Question: My 'UITableview' is displaying the data, but the text in one section is moving out of the box and displaying in other section..i don't know why?

Here is my code:
'''
if(indexPath.section == 0){
cell.textLabel.font = [UIFont boldSystemFontOfSize:14];
cell.textLabel.textColor = [UIColor blackColor];
cell.detailTextLabel.numberOfLines=3;
cell.detailTextLabel.textColor=[UIColor colorWithRed:0.40 green:0.40 blue:0.40 alpha:1.0];
cell.textLabel.text=[NSString stringWithFormat:@"School Hours:"];
cell.detailTextLabel.text=[NSString stringWithFormat:@"Take in time: %@
Dissmiss time:%@
Phone No: %@ ",[array objectAtIndex:indexPath.row],[array1 objectAtIndex:indexPath.row],[array2 objectAtIndex:indexPath.row]];
cell.textLabel.backgroundColor=[UIColor clearColor];
cell.detailTextLabel.backgroundColor=[UIColor clearColor];
}
else if(indexPath.section == 1){cell.textLabel.font = [UIFont boldSystemFontOfSize:14];
cell.textLabel.textColor = [UIColor blackColor];
cell.detailTextLabel.numberOfLines=3;
cell.detailTextLabel.textColor=[UIColor colorWithRed:0.40 green:0.40 blue:0.40 alpha:1.0];
cell.textLabel.text=[NSString stringWithFormat:@"Principal"];
NSString *thumbs = [NSString stringWithFormat:@"%@", [imagearray objectAtIndex:indexPath.row]];
UIImage *thumbs1 = [UIImage imageWithData:[NSData dataWithContentsOfURL:
[NSURL URLWithString:thumbs]]];
// cell.imageView.image = [UIImage imageNamed:th];
cell.detailTextLabel.text=[NSString stringWithFormat:@" %@ ",[imagearray objectAtIndex:indexPath.row]] ;
cell.textLabel.backgroundColor=[UIColor clearColor];
cell.detailTextLabel.backgroundColor=[UIColor clearColor];}
'''
Can any one let me know what went wrong. i even set header and footer for the sections.
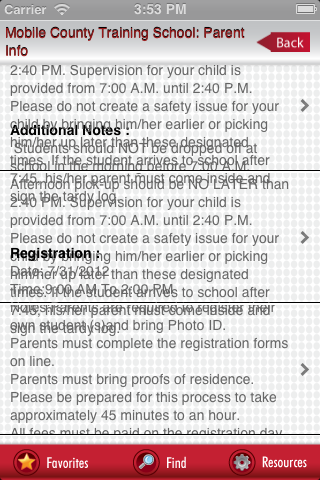
Answer: set the height of cell For example...
'''
- (CGFloat)tableView:(UITableView *)tableView heightForRowAtIndexPath:(NSIndexPath *)indexPath {
NSString *titleString = yourTitleString;///here just write your string here
NSString *detailString = [NSString stringWithFormat:@"Take in time: %@
Dissmiss time:%@
Phone No: %@ ",[array objectAtIndex:indexPath.row],[array1 objectAtIndex:indexPath.row],[array2 objectAtIndex:indexPath.row]];
CGSize titleSize = [titleString sizeWithFont:[UIFont boldSystemFontOfSize:18] constrainedToSize:CGSizeMake(300, MAXFLOAT) lineBreakMode:UILineBreakModeWordWrap];
CGSize detailSize = [detailString sizeWithFont:[UIFont systemFontOfSize:14] constrainedToSize:CGSizeMake(300, MAXFLOAT) lineBreakMode:UILineBreakModeWordWrap];
return detailSize.height+titleSize.height;
}
'''
And i just set the code for the common cell for Dynamic height of cell see bellow code of 'cellForRowAtIndexPath' method...
'''
- (UITableViewCell *)tableView:(UITableView *)tableView cellForRowAtIndexPath:(NSIndexPath *)indexPath {
static NSString *CellIdentifier = @"Cell";
UITableViewCell *cell = [tableView dequeueReusableCellWithIdentifier:CellIdentifier];
if (cell == nil) {
cell = [[[UITableViewCell alloc] initWithStyle:UITableViewCellStyleSubtitle reuseIdentifier:CellIdentifier] autorelease];
}
cell.textLabel.text = @"YourTitle";
cell.textLabel.font = [UIFont boldSystemFontOfSize:18];
cell.textLabel.numberOfLines = ceilf([@"YourTitle" sizeWithFont:[UIFont boldSystemFontOfSize:18] constrainedToSize:CGSizeMake(300, MAXFLOAT) lineBreakMode:UILineBreakModeWordWrap].height/20.0);
cell.detailTextLabel.text = [NSString stringWithFormat:@"Take in time: %@
Dissmiss time:%@
Phone No: %@ ",[array objectAtIndex:indexPath.row],[array1 objectAtIndex:indexPath.row],[array2 objectAtIndex:indexPath.row]];
cell.detailTextLabel.font = [UIFont systemFontOfSize:14];
cell.detailTextLabel.numberOfLines = ceilf([[NSString stringWithFormat:@"Take in time: %@
Dissmiss time:%@
Phone No: %@ ",[array objectAtIndex:indexPath.row],[array1 objectAtIndex:indexPath.row],[array2 objectAtIndex:indexPath.row]]; sizeWithFont:[UIFont systemFontOfSize:14] constrainedToSize:CGSizeMake(300, MAXFLOAT) lineBreakMode:UILineBreakModeWordWrap].height/20.0);
return cell;
}
'''